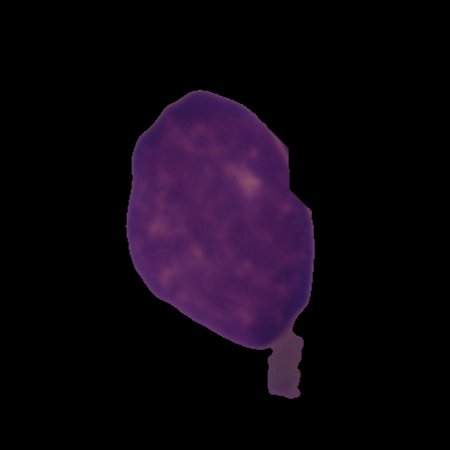
Label: cancer